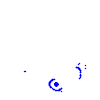
Particle: proton